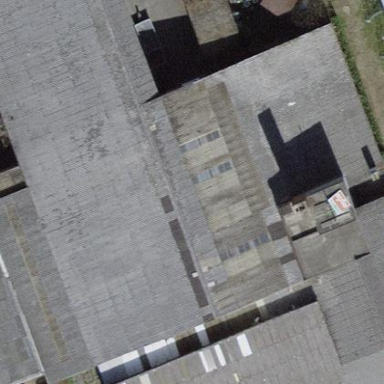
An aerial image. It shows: View of roof of building.